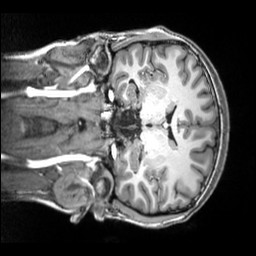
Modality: T1w
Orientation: coronal
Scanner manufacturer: siemens
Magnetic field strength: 3 T
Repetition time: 2.5 s
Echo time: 0.00343 s